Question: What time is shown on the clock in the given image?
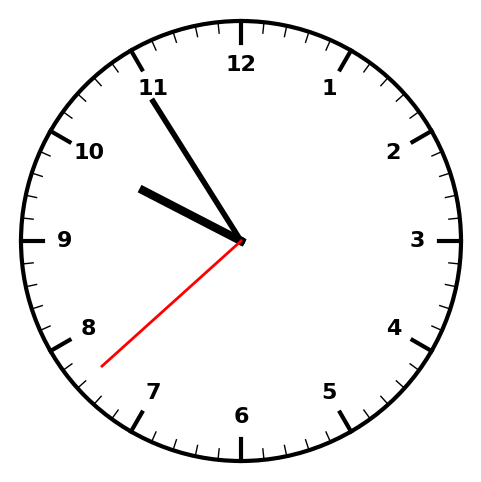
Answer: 09:54:38